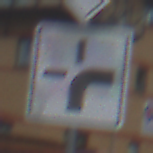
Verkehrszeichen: VerlaufVorfahrtsstrasse3
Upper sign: Vorfahrtsstrasse
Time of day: MorningAfternoon
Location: Outdoor (Urban)
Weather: Overcast
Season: NotSpecified
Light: Natural